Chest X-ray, PA view. Patient: 51 years old, sex M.
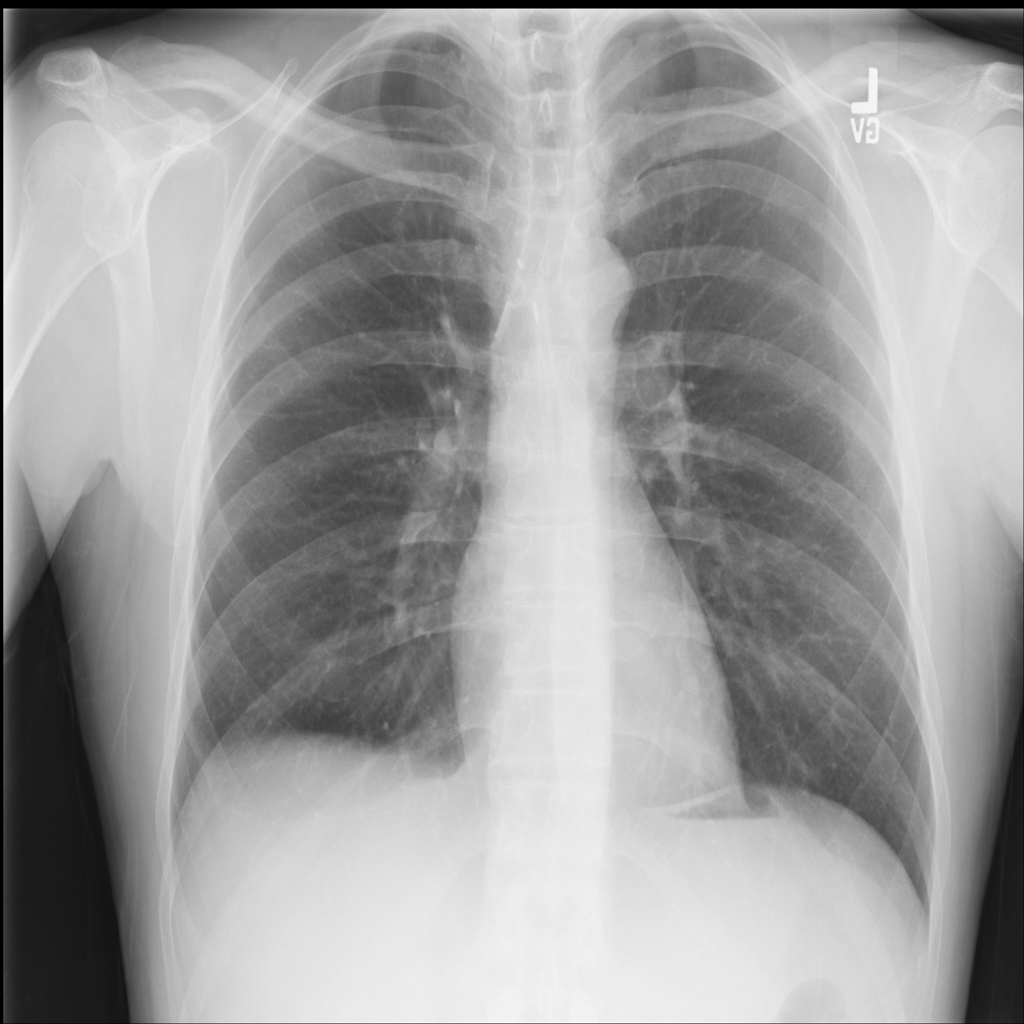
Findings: No Finding